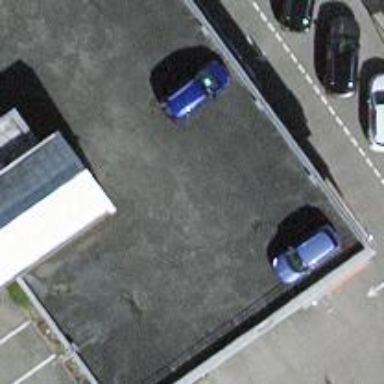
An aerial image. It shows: Car shop.